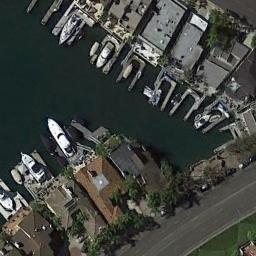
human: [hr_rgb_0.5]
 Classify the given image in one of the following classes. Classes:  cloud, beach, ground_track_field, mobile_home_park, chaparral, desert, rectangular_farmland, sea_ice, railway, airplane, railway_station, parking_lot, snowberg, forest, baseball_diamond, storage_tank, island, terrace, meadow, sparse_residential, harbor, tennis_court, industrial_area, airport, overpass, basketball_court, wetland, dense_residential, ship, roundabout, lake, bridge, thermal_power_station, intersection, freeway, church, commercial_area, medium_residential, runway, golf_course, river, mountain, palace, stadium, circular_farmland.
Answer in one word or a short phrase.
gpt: harbor